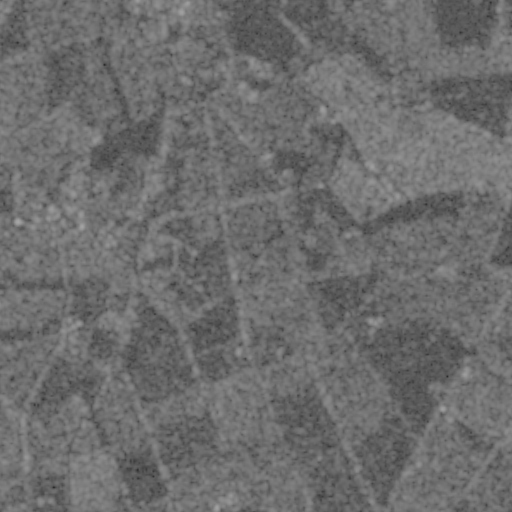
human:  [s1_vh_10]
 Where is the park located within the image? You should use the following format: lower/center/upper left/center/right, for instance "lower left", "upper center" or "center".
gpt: The park is located in the center left of the image.
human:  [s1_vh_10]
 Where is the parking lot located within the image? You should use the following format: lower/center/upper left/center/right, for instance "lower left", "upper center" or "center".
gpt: The parking lot is located in the center left of the image.
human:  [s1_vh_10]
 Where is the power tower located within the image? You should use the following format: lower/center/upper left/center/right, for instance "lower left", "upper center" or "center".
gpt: There is no power tower in the image.

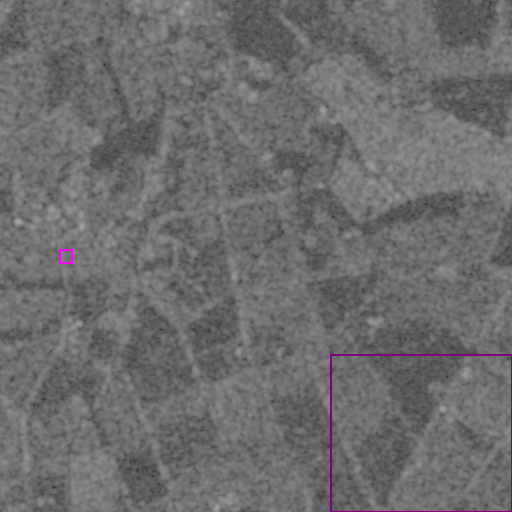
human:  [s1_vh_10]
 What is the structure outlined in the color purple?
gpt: The structure outlined in purple is a crop field.
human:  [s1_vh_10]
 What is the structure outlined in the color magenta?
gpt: The structure outlined in magenta is a park.
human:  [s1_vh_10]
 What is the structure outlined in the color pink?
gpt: There is no pink outline.